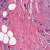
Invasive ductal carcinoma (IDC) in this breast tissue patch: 0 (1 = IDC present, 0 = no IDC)